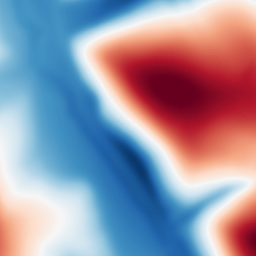
Category: multiscale
Decomposition family: dog
Decomposition parameters: sigma_low: 5
sigma_high: 100
Upsampling method: edge_directed
Upsampling parameters: scale: 4
Upsampling scale: 4